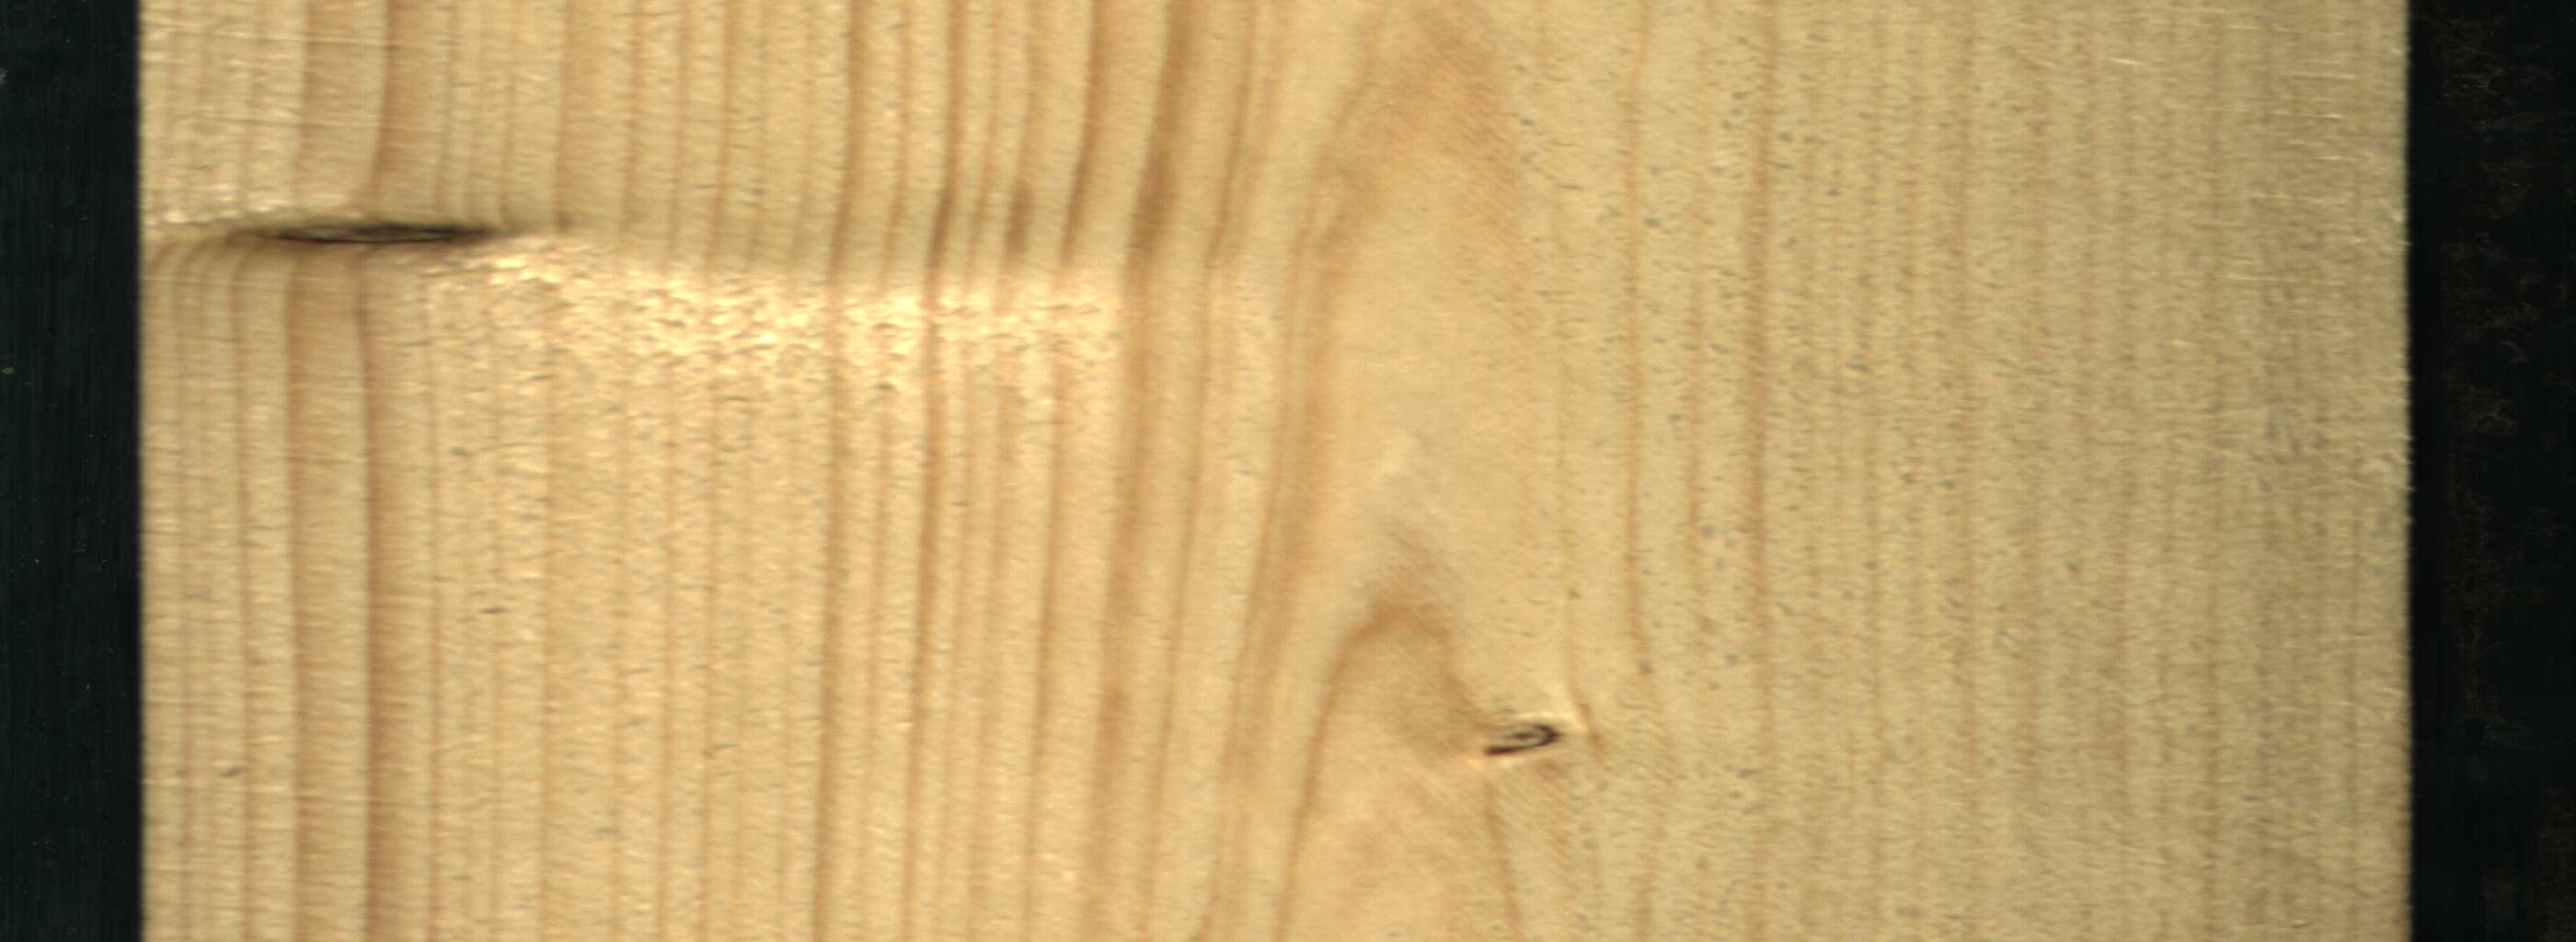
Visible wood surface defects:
Dead_Knot
Dead_Knot